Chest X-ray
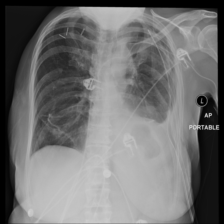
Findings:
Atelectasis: negative
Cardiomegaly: negative
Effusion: negative
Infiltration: negative
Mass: negative
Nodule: negative
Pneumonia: negative
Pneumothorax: positive
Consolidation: negative
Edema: negative
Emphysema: negative
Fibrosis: negative
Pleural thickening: negative
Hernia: negative